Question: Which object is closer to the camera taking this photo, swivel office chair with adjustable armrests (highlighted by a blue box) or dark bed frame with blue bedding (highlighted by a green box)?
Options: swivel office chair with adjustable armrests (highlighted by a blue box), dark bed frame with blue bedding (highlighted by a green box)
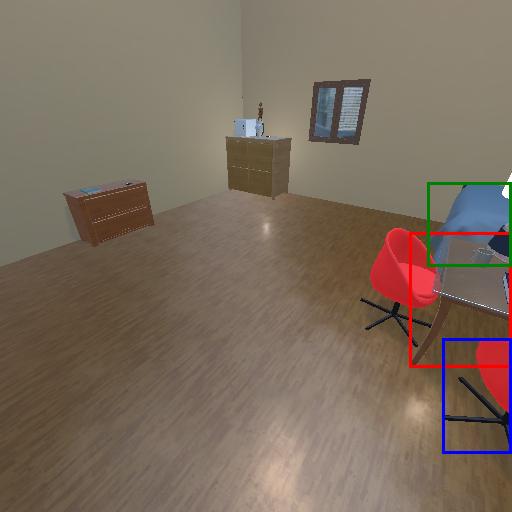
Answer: swivel office chair with adjustable armrests (highlighted by a blue box)